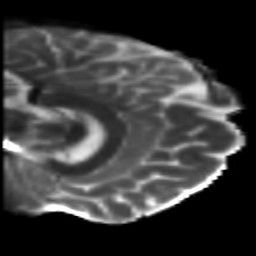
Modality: T2w
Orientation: sagittal
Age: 46
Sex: male
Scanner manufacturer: siemens
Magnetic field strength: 3 T
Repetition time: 5.5 s
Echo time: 0.101 s